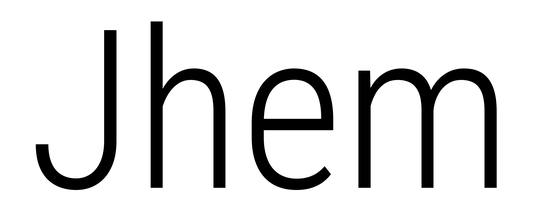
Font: Roboto_Condensed_Light